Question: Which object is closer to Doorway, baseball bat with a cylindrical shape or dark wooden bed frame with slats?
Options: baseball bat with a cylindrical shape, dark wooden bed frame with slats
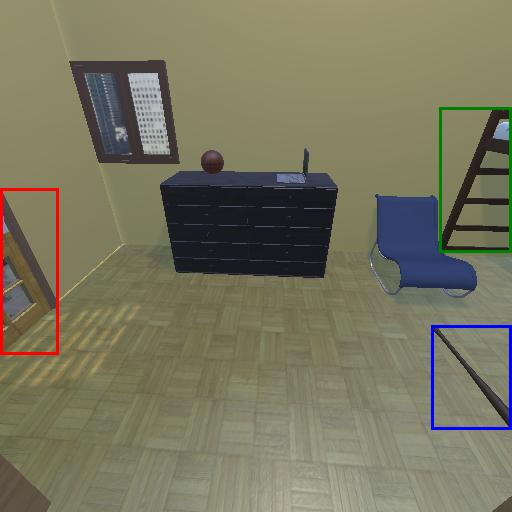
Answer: baseball bat with a cylindrical shape